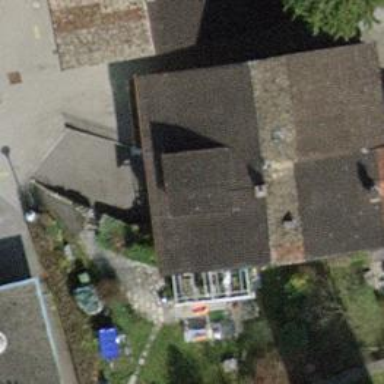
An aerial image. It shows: Terrace building.